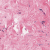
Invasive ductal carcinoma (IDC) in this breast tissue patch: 0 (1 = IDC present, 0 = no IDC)